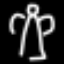
Label: angel